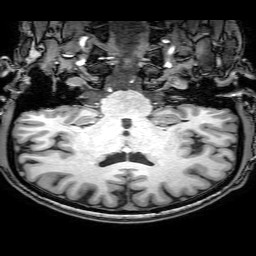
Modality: T1w
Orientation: sagittal
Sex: male
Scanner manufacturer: philips
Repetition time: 0.008112 s
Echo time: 0.00371 s